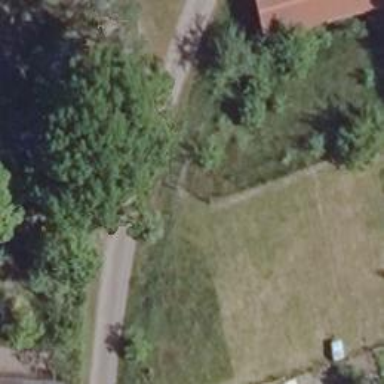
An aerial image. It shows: Residential road.